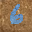
Label: 6